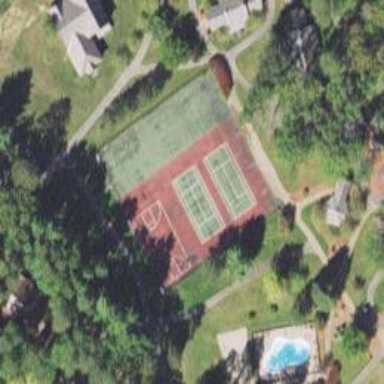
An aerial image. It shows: Tennis court on pitch.